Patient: sex F, age 80
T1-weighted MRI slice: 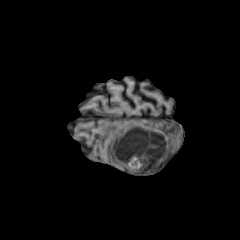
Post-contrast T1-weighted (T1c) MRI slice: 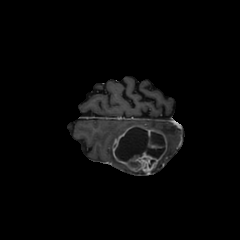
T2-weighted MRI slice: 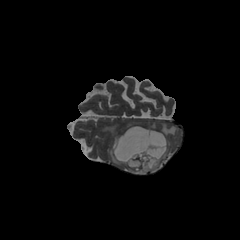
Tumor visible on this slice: yes
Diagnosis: Glioblastoma, IDH-wildtype
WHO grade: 4